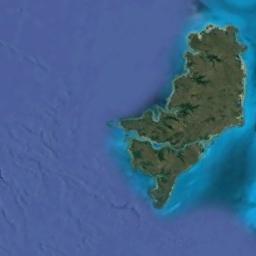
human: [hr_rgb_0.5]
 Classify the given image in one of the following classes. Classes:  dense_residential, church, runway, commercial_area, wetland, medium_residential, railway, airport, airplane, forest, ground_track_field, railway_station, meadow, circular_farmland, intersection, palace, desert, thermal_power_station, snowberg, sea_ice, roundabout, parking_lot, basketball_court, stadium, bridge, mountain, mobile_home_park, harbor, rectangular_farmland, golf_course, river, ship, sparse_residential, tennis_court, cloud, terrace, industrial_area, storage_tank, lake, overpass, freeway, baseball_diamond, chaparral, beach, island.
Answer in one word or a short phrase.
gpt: island